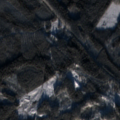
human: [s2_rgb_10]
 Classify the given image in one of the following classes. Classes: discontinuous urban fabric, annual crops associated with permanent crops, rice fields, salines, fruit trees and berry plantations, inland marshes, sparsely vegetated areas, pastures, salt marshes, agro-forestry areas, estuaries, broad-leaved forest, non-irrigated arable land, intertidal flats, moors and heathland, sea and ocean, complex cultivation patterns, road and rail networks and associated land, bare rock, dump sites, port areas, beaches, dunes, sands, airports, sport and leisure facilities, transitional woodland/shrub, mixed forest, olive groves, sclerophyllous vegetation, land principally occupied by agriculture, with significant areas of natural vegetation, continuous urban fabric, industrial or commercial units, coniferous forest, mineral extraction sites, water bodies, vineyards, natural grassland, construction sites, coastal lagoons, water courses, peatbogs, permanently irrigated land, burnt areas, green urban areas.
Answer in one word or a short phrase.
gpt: coniferous forest, mixed forest, transitional woodland/shrub, water bodies